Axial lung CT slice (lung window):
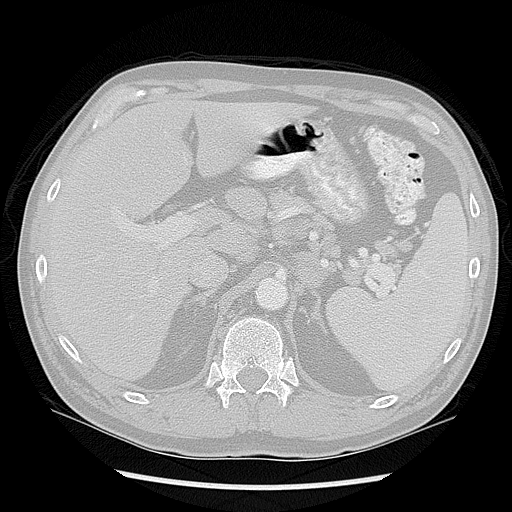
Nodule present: no